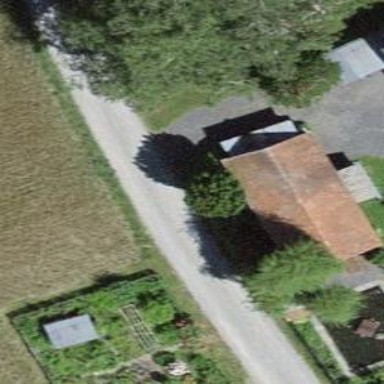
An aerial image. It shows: Rural barn.